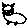
Label: cat